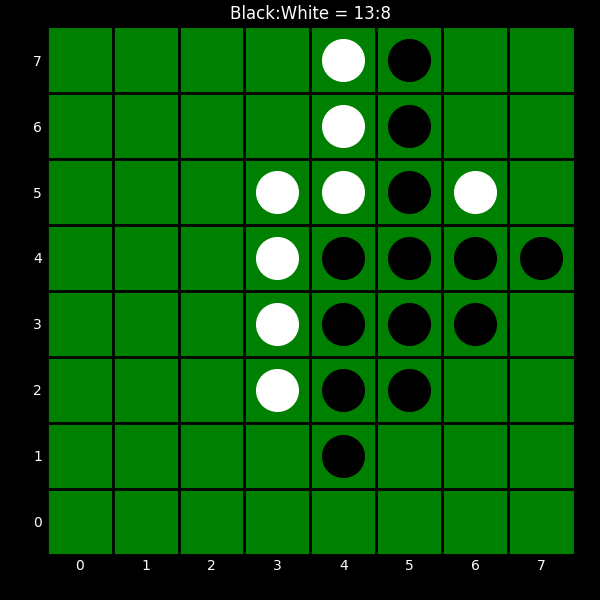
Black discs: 13
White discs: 8